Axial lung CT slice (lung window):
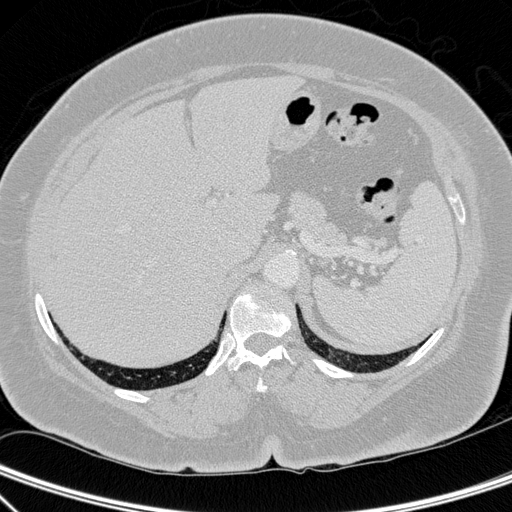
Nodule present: no